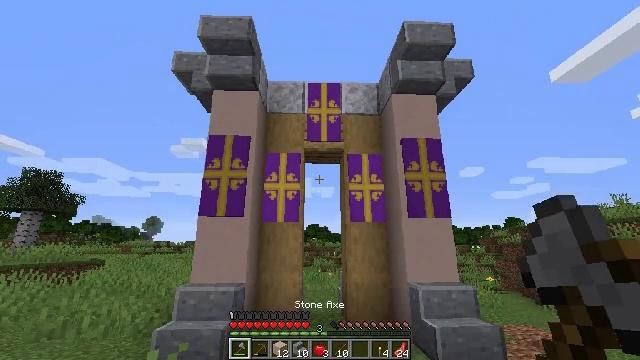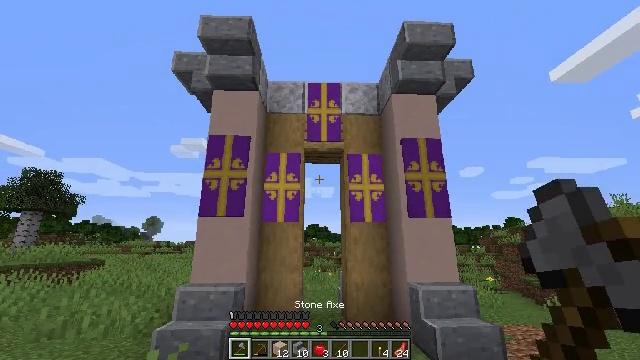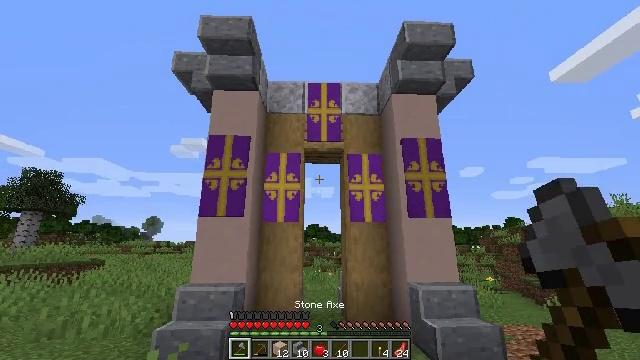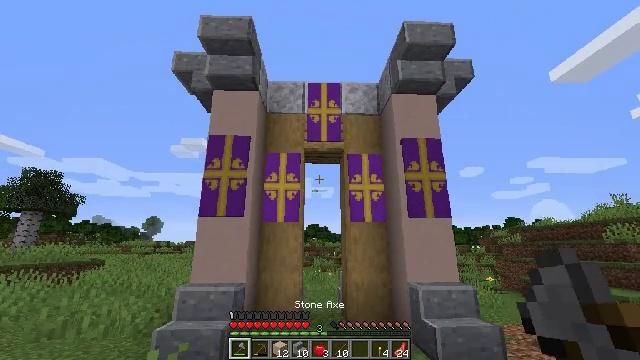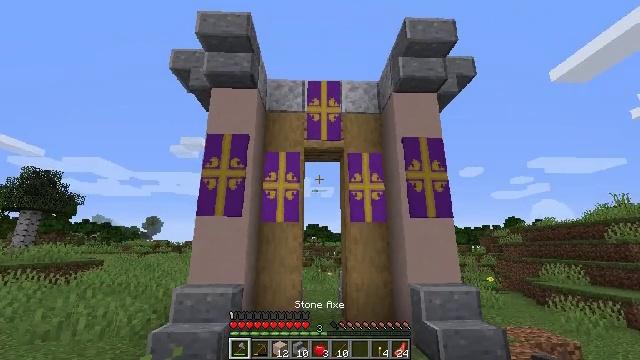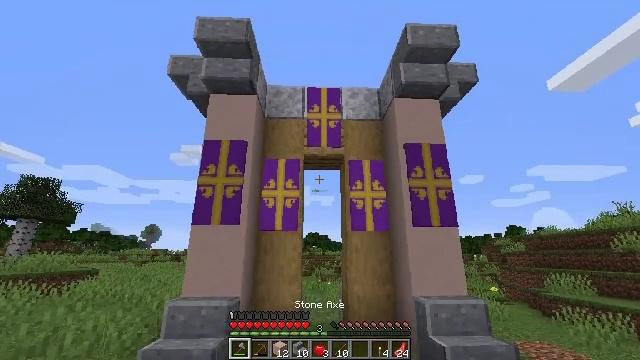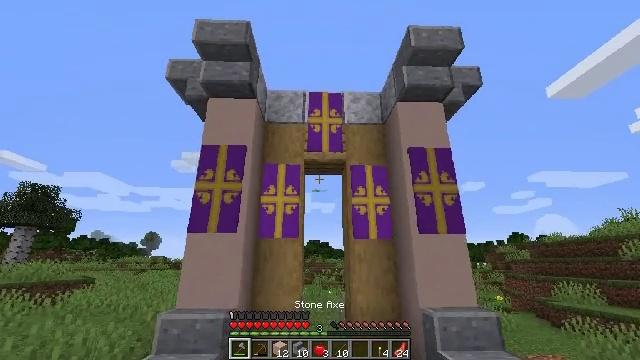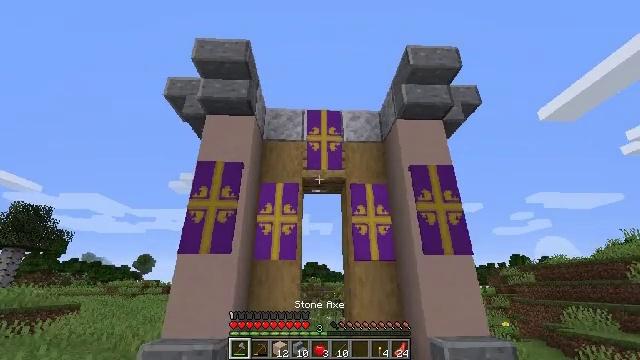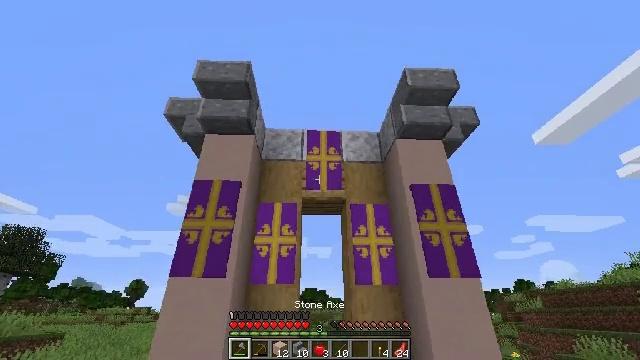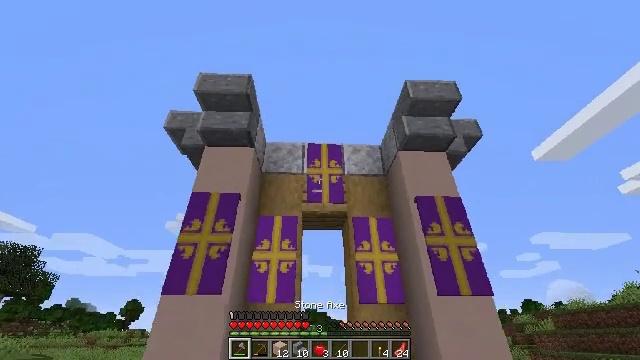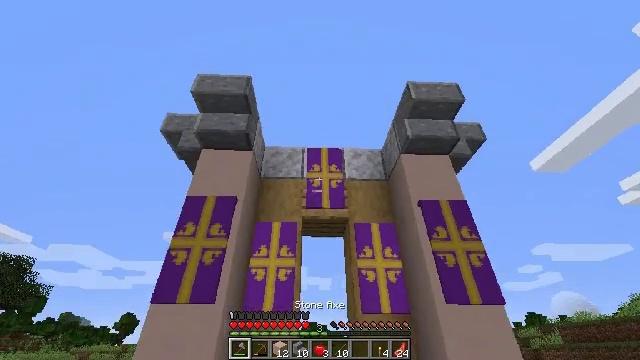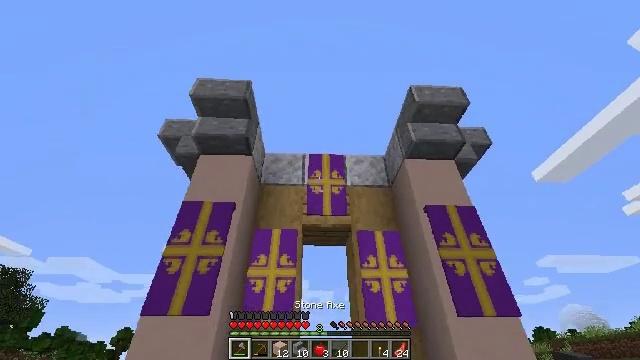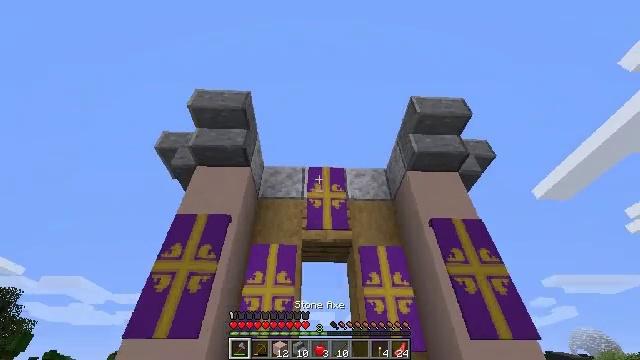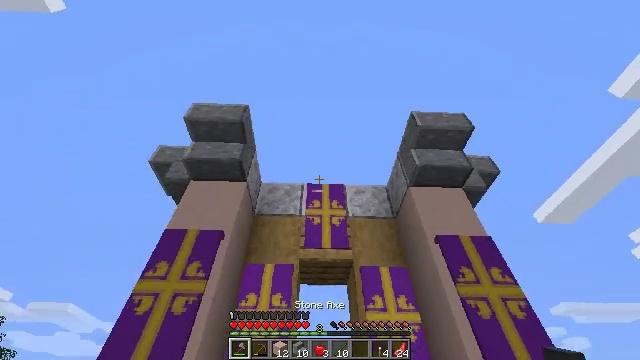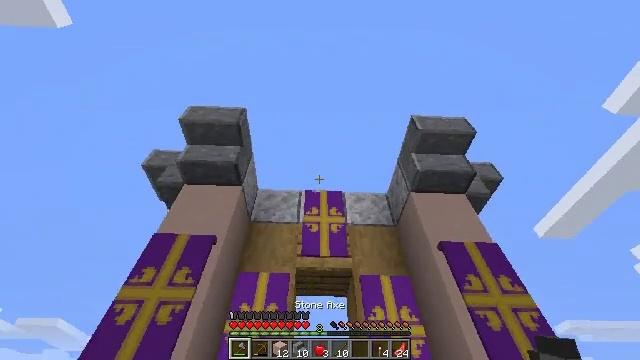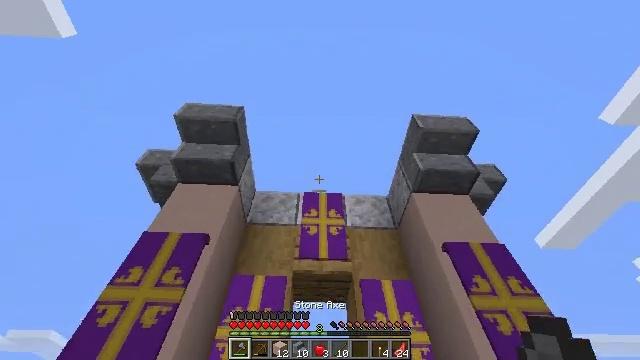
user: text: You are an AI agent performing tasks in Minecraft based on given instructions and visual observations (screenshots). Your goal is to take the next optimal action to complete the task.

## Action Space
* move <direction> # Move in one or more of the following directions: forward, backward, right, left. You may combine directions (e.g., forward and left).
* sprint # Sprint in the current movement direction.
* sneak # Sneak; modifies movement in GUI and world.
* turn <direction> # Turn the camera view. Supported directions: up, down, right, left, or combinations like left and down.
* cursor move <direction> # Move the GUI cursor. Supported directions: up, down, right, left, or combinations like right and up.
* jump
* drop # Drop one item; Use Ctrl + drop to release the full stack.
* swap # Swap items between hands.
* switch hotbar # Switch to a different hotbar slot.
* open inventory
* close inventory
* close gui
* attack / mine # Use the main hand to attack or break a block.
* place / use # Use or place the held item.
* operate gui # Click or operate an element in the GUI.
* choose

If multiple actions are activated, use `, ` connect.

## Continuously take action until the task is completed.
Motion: motion action
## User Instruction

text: Attack the wall to gather the purple wall banner.
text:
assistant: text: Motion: no_op
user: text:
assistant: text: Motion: no_op
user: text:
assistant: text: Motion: no_op
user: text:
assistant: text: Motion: move forward
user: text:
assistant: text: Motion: move forward, turn up
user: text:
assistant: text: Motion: move forward, turn up
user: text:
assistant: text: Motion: move forward, turn up
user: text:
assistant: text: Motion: move forward, turn up
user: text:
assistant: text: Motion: move forward, turn up
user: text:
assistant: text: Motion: move forward, turn up
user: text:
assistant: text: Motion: move forward, turn up
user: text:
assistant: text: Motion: move forward, turn up
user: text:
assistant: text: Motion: move forward, turn up
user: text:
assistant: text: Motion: move forward, turn up
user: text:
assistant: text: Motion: move forward, turn up
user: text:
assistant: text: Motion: move forward, turn up
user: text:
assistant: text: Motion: move forward
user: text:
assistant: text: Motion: move forward
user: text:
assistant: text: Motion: move forward
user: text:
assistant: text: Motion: move forward
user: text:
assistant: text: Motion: move forward, turn up
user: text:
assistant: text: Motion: move forward, turn up
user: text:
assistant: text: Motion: turn up
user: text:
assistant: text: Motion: turn up
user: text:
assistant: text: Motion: turn up
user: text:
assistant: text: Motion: turn up
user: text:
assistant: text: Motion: attack / mine
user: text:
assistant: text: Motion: attack / mine
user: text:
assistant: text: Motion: attack / mine
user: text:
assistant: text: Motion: attack / mine